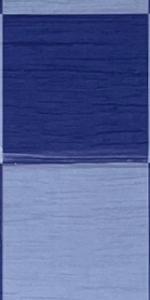
Label: Empty